Field crop: maize
Growth stage: 2
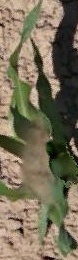
Species: maize